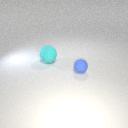
large cyan rubber sphere behind small blue rubber sphere